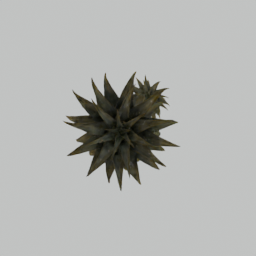
Label: nature